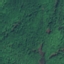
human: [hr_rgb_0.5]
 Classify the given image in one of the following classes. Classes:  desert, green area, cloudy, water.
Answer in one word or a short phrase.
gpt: green area